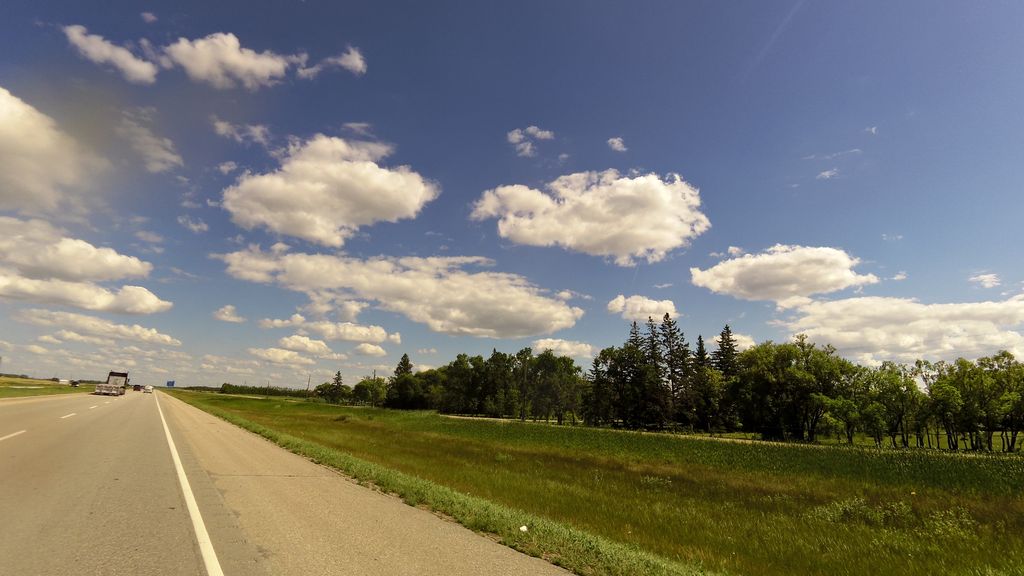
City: winnipeg